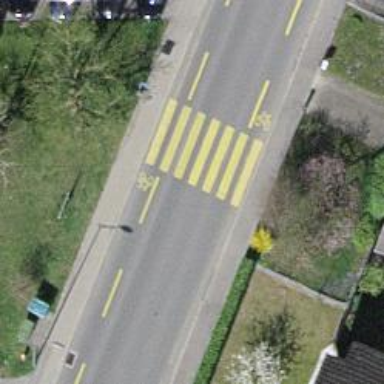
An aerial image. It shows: Zebra crossing on the road.